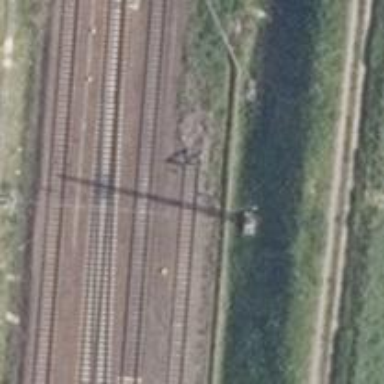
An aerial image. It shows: Railway yard in service.